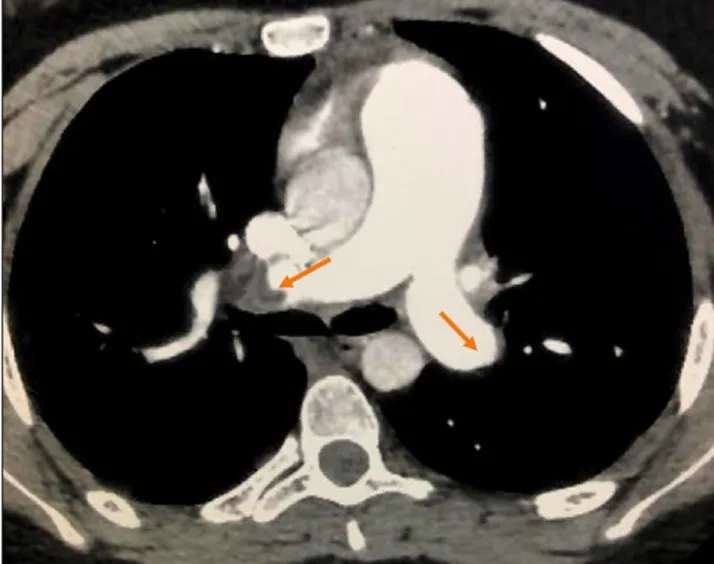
computed tomography angiogram demonstrates bilateral filling defects in the main pulmonary arteries (red arrows).
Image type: radiology (ct)